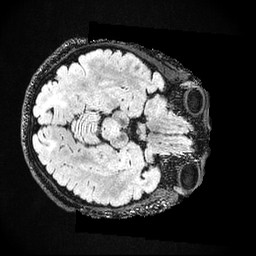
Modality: FLAIR
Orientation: axial
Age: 33
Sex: female
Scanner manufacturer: ge
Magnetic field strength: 3 T
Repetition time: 4.802 s
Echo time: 0.1167 s